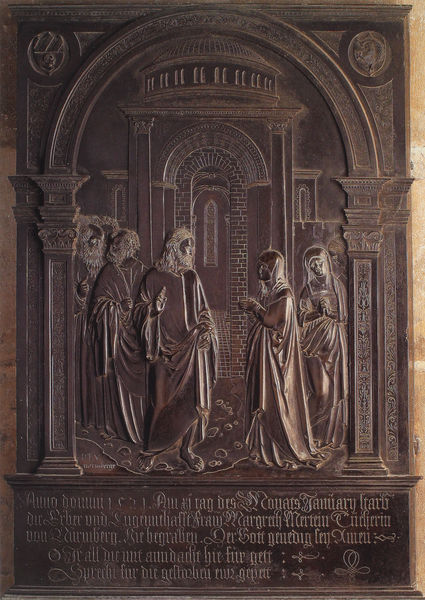
Titel: Margarethe Tucher
Künstler: Werkstatt Peter Vischer d.Ä.
Institution: Regensburg, Dom
Schlagwörter: säule, säulen, flächig, architektur, bibel, stein, gotik, renaissance, relief, rundbogen, tafel, bronze, text, grab, jesus, christlich, tempel, gedenken, maria, ikone, grabmahl, graviert, stone